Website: macys
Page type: billing-address
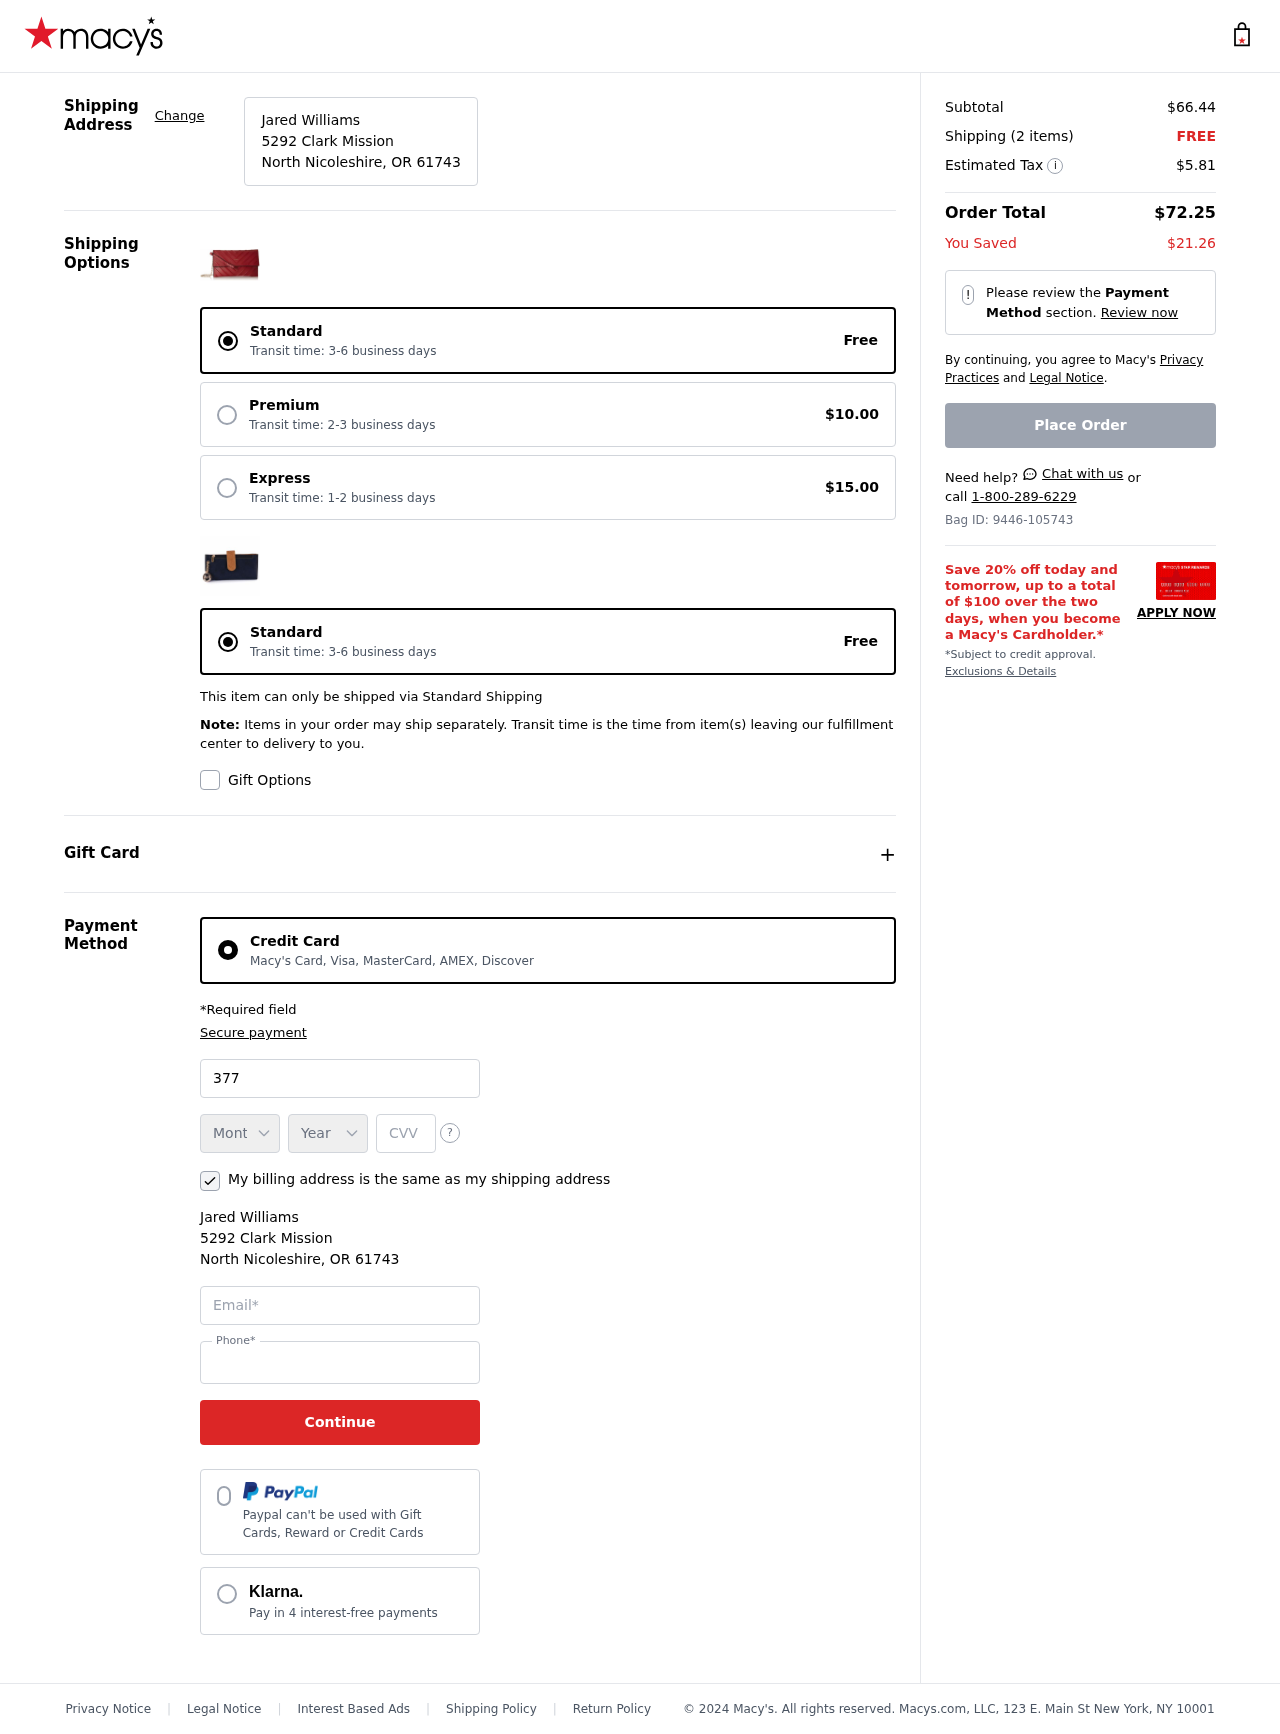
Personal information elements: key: PII_CARD_CVV
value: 8494
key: PII_CARD_EXPIRY_MONTH
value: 06
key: PII_CARD_EXPIRY_YEAR
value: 28
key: PII_CARD_NUMBER
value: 3773 8211 5894 864
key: PII_CITY_STATE_ZIP
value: North Nicoleshire, OR 61743
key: PII_EMAIL
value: jared_williams@hotmail.com
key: PII_FULLNAME
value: Jared Williams
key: PII_PHONE
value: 5046555150
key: PII_STREET
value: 5292 Clark Mission
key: PII_FULLNAME2
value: Jared Williams
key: PII_CITY
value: North Nicoleshire
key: PII_STATE_ABBR
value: OR
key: PII_POSTCODE
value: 61743
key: PII_POSTCODE_FULL
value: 61743
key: PII_CITY_STATE
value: North Nicoleshire, OR
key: PII_POSTCODE_NUMERIC
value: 61743
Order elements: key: ORDER_SUBTOTAL
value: $66.44
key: ORDER_NUM_ITEMS
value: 2
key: ORDER_SHIPPING_COST
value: FREE
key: ORDER_TAX
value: $5.81
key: ORDER_TOTAL
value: $72.25
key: ORDER_SAVINGS
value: $21.26
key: ORDER_ID
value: Bag ID: 9446-105743